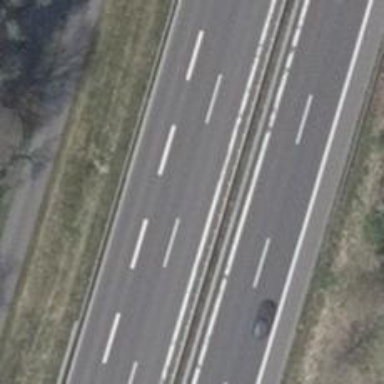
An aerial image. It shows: Asphalt motorway categorized as trunk road.